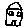
Label: house